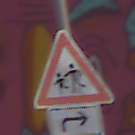
Verkehrszeichen: KinderRechts
Zusatzzeichen unten: RichtungsangabeDurchPfeile5
Umgebung: Roofed, Special
Tageszeit: Midday
Wetter: Overcast
Licht: Natural
Jahreszeit: NotSpecified
Kontrast: MediumContrast